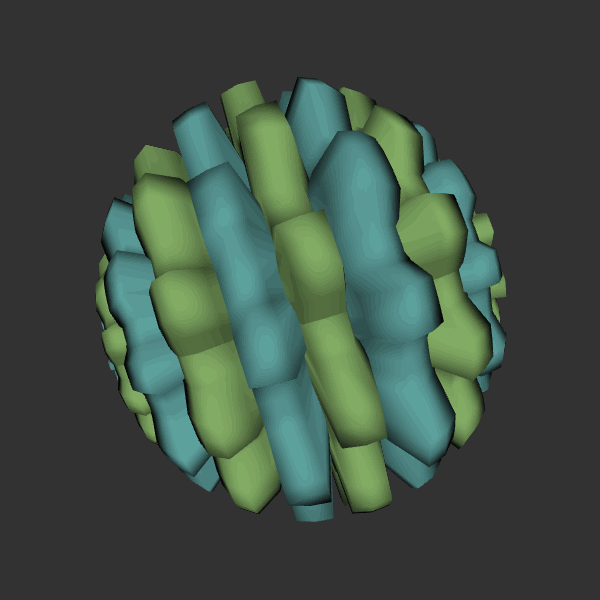
Background: dark